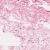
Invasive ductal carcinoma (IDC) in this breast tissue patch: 0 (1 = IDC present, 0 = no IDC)